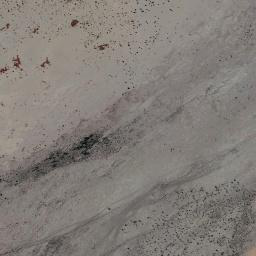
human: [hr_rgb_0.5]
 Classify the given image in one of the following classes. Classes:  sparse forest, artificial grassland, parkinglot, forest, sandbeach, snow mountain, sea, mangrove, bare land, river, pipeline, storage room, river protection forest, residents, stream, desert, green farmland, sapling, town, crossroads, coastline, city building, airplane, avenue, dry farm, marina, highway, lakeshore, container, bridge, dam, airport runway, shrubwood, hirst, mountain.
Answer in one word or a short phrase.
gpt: bare land